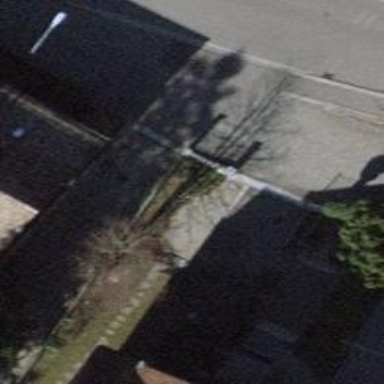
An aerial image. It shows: Entrance with barrier.